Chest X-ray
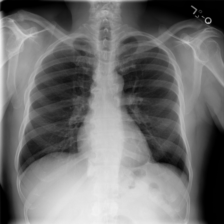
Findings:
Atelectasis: negative
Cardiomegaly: negative
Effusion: negative
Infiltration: negative
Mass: negative
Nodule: negative
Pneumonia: negative
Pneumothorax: negative
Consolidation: negative
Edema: negative
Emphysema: negative
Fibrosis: negative
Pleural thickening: negative
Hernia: negative